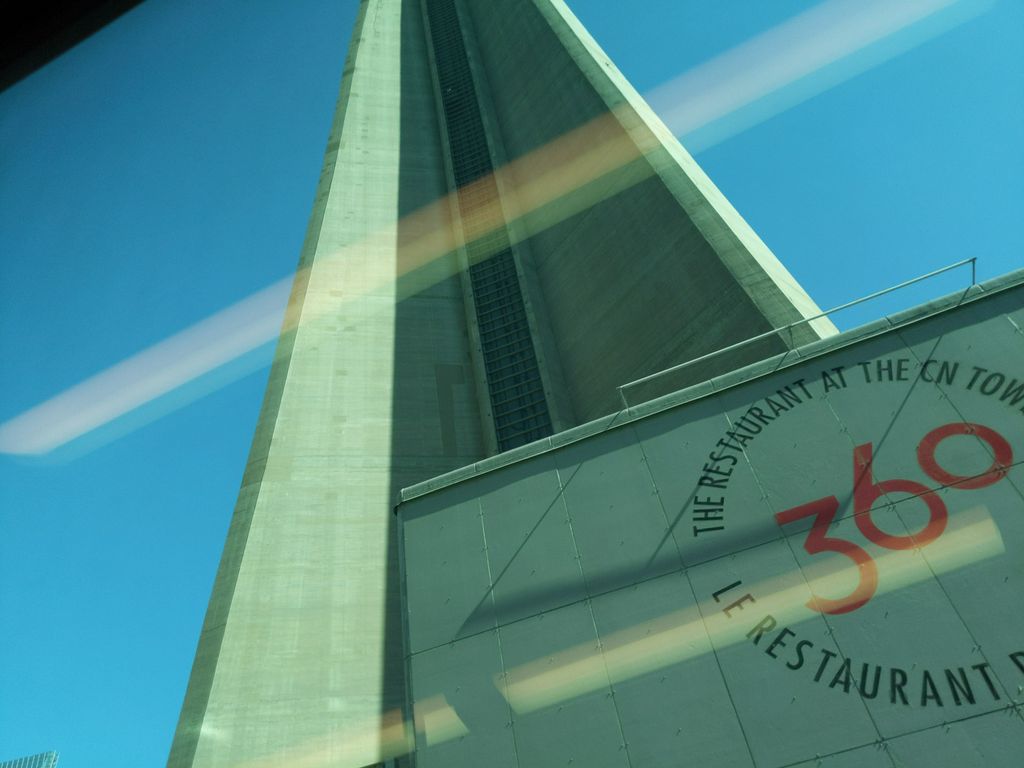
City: toronto